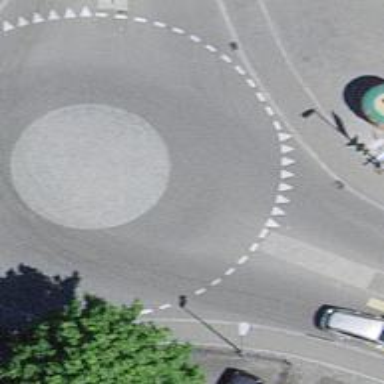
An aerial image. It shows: Secondary road leading to roundabout.